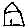
Label: house